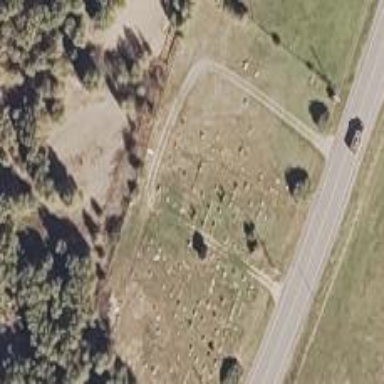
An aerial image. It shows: Cemetery.